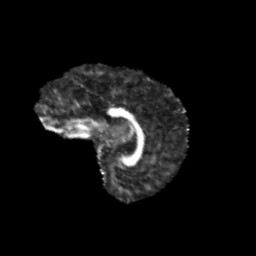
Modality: FA
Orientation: sagittal
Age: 10
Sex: female
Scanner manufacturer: siemens
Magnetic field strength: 3 T
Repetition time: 3.8 s
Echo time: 0.07 s